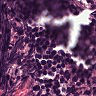
Metastatic tissue present: no